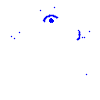
Particle: electron